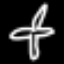
Label: airplane